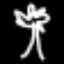
Label: palm tree